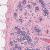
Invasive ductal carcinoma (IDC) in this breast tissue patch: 0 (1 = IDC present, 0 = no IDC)